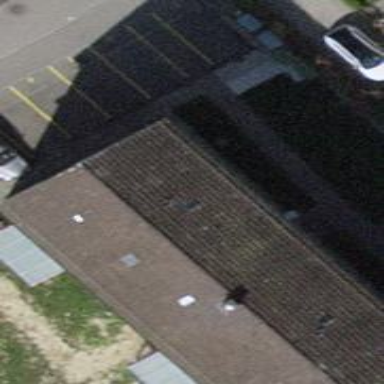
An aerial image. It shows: Apartment building with pitched roof.